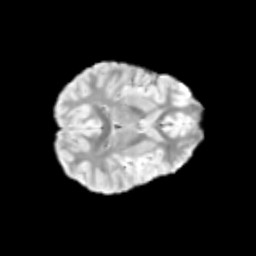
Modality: T2w
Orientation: axial
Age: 9
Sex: female
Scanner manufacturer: siemens
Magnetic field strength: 3 T
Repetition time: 3.8 s
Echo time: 0.07 s